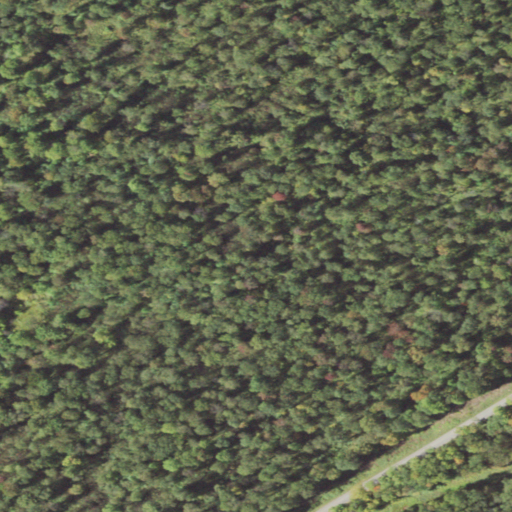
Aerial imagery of mountain in Pennsylvania named Bishops Summit containing deciduous forest, open development, and high intensity development